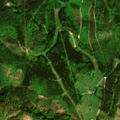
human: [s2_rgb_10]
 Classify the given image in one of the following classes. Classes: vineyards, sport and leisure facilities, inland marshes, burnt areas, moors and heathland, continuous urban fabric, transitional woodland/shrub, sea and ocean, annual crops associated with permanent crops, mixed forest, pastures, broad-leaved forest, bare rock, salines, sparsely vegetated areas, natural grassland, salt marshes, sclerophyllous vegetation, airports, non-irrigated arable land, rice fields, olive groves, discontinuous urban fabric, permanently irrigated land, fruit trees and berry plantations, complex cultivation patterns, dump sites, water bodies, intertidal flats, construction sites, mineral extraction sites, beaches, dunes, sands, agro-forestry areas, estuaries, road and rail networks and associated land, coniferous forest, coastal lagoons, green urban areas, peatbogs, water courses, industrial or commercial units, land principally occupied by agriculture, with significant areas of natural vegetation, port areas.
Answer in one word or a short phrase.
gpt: pastures, coniferous forest, mixed forest